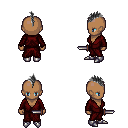
a pixel art fantasy rpg character, female body template, human, dark skin, red robe, white pants, gray mohawk hairstyle, metal boots, dagger, four views (front, back, left, right), 2x2 character sprite sheet, small pixel art, hard edges, no anti-aliasing